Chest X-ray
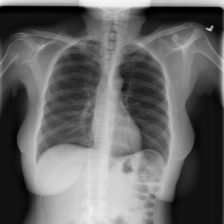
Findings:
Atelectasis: negative
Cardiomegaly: negative
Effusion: negative
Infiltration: negative
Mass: negative
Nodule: negative
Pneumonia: negative
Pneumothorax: negative
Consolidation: negative
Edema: negative
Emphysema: negative
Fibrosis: negative
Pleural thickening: negative
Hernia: negative